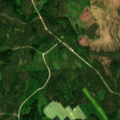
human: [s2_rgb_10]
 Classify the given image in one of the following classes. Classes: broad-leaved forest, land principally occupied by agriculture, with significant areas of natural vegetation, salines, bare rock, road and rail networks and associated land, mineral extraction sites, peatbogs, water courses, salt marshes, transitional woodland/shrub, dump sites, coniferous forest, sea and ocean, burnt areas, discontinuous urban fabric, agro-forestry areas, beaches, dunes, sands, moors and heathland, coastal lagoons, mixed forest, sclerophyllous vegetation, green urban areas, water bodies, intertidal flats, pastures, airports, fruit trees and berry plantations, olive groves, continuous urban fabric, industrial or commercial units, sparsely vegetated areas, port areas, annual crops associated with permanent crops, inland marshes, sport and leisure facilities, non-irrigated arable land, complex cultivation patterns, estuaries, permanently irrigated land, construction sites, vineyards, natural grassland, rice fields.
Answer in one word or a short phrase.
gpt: land principally occupied by agriculture, with significant areas of natural vegetation, coniferous forest, mixed forest, peatbogs